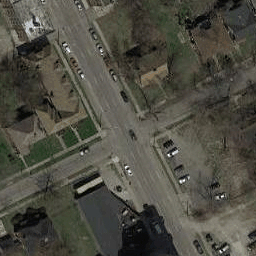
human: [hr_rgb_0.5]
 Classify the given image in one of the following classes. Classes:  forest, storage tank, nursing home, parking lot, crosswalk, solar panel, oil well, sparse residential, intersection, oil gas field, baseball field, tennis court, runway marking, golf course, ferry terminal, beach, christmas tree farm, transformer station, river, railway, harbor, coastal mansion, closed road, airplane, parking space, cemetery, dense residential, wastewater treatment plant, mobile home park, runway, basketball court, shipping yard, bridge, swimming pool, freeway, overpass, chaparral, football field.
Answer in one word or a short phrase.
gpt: intersection